Question: I'm using Moonrise with Juno and want to change the Project Explorer foreground color for some tree items.
Some of my items are grey. I think it comes from SVN colors or so. But whatever I change in Windows - Preferences - General - Appearance . Colors and Fonts - SVN ... nothing happens anywhere in the UI.
Also my package and class names are grey.
I'm using Moonrise with Jeeeyul's Theme. All predefined.
Here is a screenshot.

I want all labels to be white.
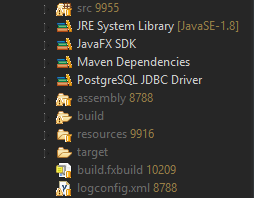
Answer: Finally found it. It's Mylyn which is not working with dark themes.
<URL>
See post 7. You have to deactivate the task decoration.